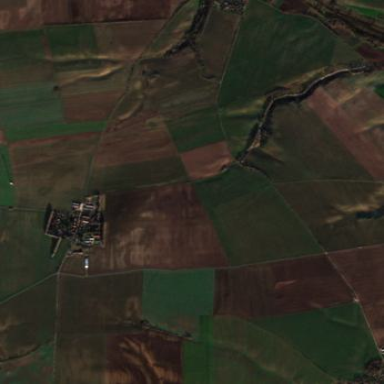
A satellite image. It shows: Picturesque farmland scene.